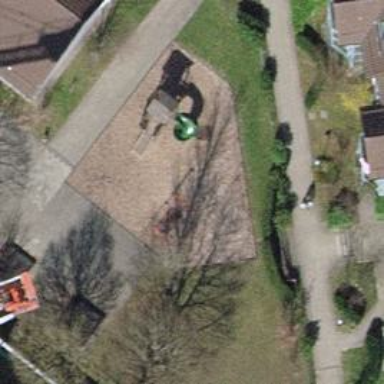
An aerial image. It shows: Playground with swings.